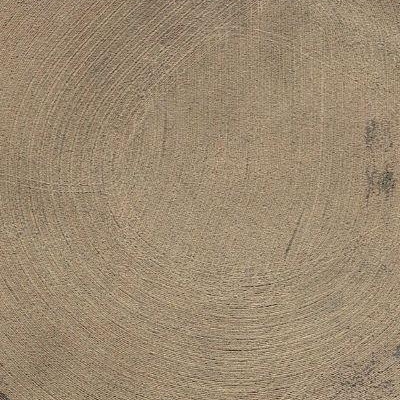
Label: Field